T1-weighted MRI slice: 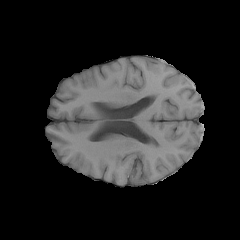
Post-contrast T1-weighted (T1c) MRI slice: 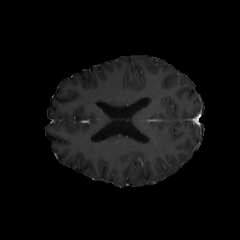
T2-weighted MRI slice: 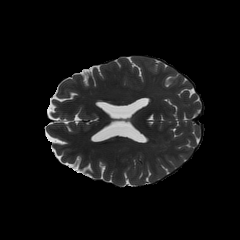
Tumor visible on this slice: no